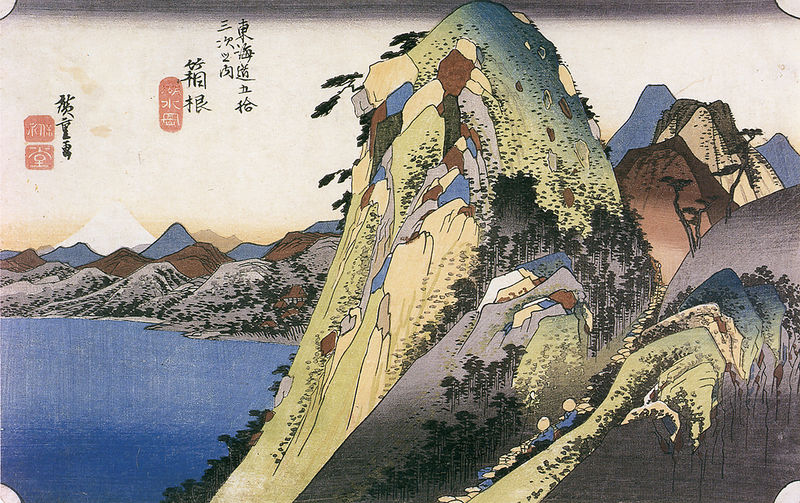
Titel: Der See bei Hakone; aus der Serie: 53 Stationen der Tokaido Straße
Künstler: Utagawa Hiroshige
Institution: Wisconsin, Chazen Museum of Art, E. B. Van Vleck Collection
Schlagwörter: berg, blau, meer, wasser, gelb, grün, landschaft, ocker, see, braun, rot, japan, berge, gebirge, klippen, japanisch, druck